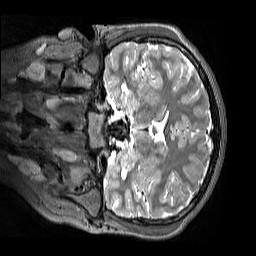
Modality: T2w
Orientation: coronal
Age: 11
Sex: male
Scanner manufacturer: siemens
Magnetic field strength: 3 T
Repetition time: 3.2 s
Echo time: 0.408 s